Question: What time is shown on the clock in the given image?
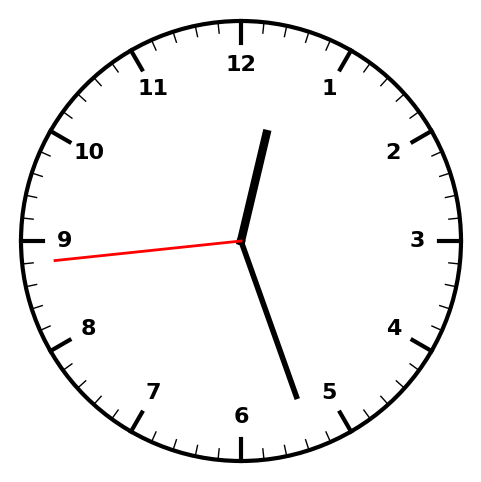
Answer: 12:26:44